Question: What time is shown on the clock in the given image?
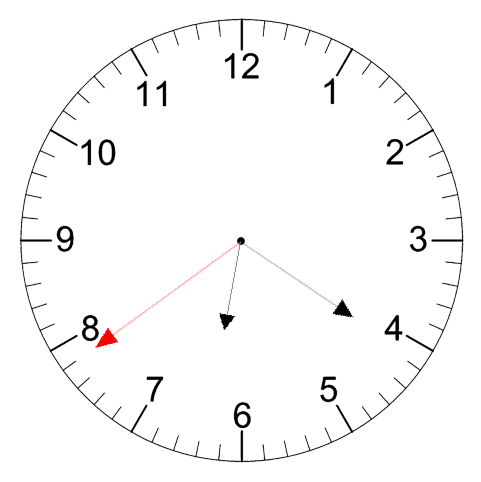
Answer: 06:20:39